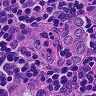
Metastatic tissue present: yes